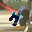
Label: 4